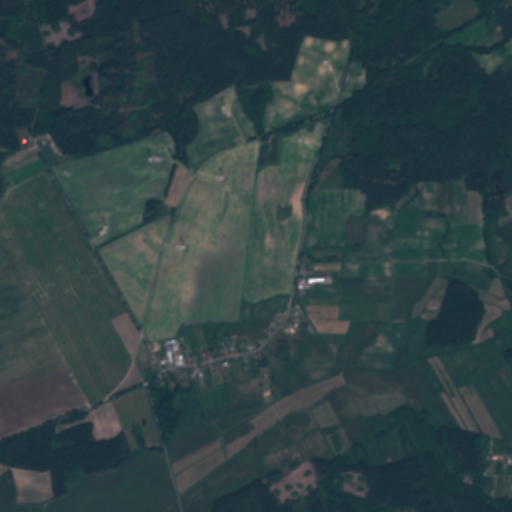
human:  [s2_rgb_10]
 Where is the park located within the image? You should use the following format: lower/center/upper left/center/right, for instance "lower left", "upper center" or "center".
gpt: The park is located in the lower left of the image.
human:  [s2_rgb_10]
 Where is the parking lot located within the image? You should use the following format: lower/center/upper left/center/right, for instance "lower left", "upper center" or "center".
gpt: There is no parking lot in the image.